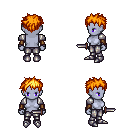
a pixel art fantasy rpg character, female body template, dark elf, purple skin, steel arm armor, metal pants, light blonde bedhead hairstyle, leather bracers, metal boots, dagger, four views (front, back, left, right), 2x2 character sprite sheet, small pixel art, hard edges, no anti-aliasing